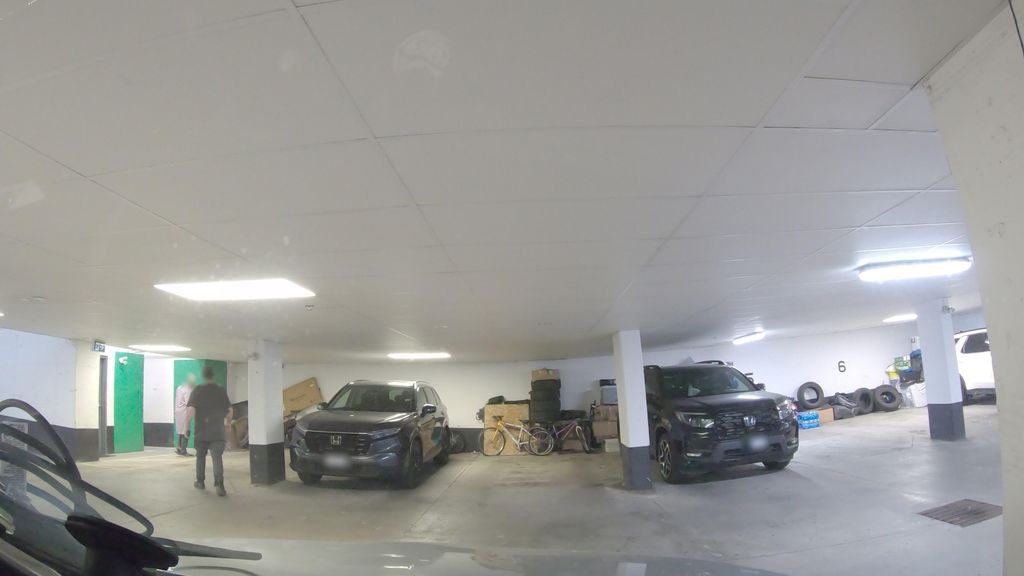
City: toronto